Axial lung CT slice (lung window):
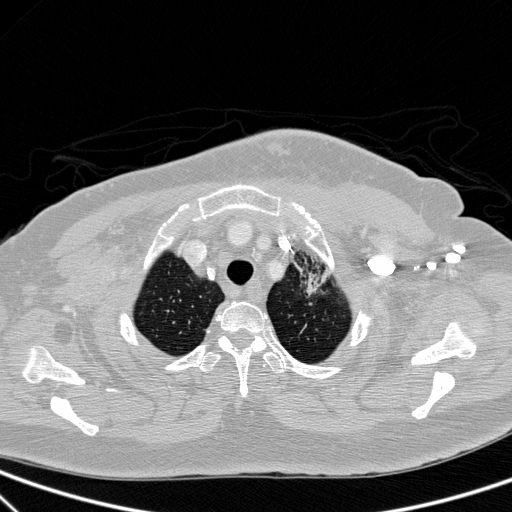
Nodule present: no